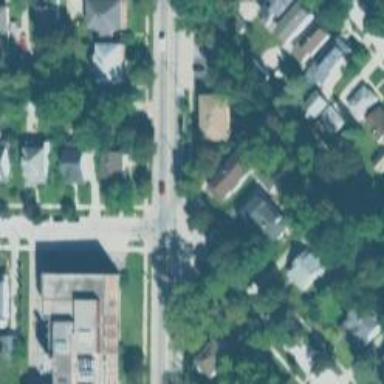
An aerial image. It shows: Residential road with separate sidewalk.